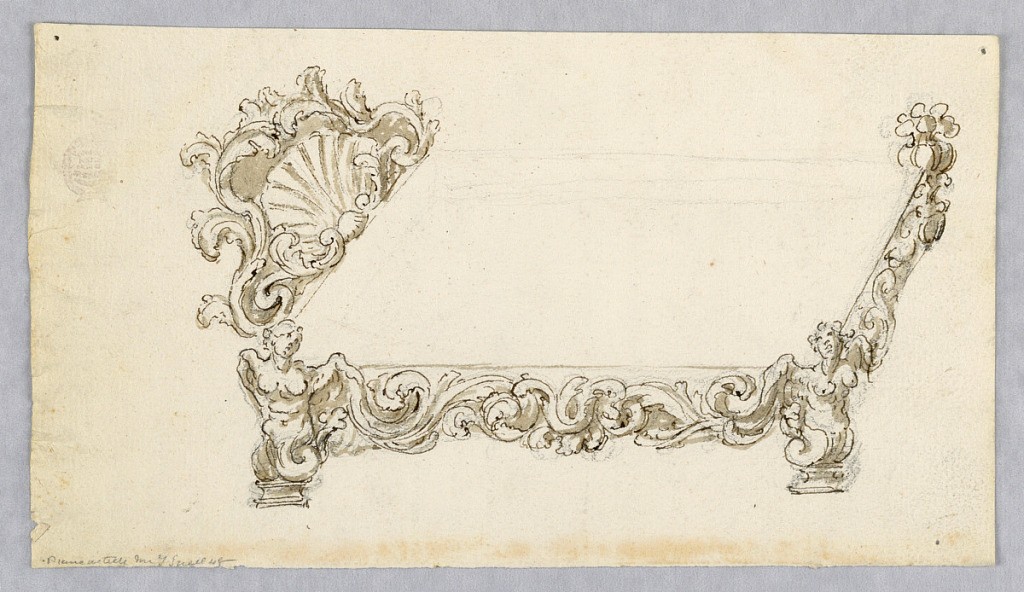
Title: Design for a Bed
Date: late 17th century
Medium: Pen and brown ink, brush and brown wash, traces of graphite on off-white laid paper
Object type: Drawing
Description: Elevation of a bed composed of scrolling acanthus leaves, shells and fantastic female figures. Large overhanging canopy, and inclined footboard.